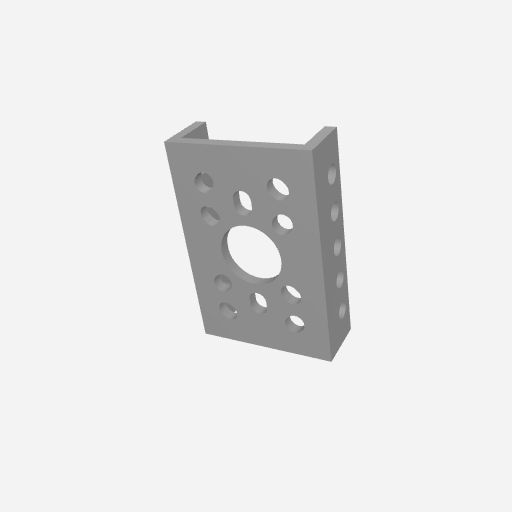
Part: MiniLowSideUChannel1H